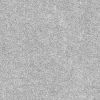
Atmospheric dust classification: dusty